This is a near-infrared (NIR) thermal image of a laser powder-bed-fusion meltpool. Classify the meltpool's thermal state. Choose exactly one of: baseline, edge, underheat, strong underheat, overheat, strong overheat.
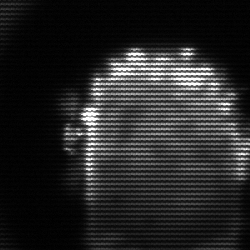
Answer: baseline